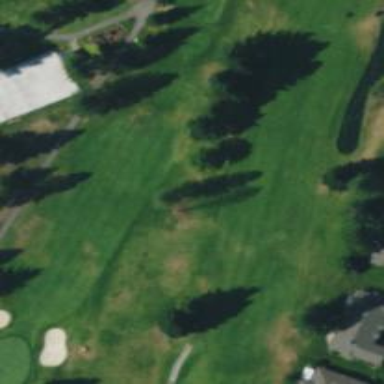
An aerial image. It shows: Golf fairway in the image.